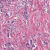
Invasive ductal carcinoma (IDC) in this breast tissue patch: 1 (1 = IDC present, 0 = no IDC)